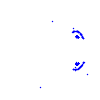
Particle: electron